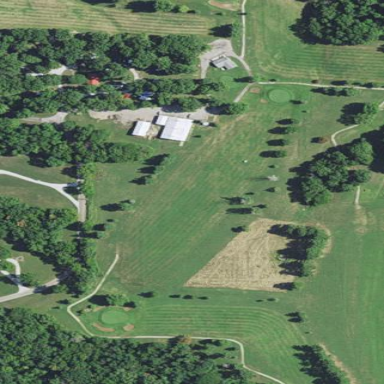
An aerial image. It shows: Golf course surrounded by greenery.